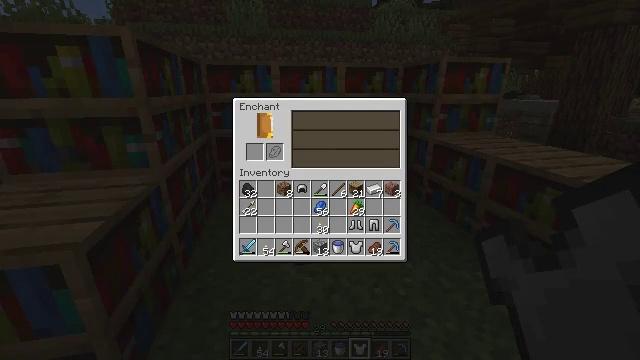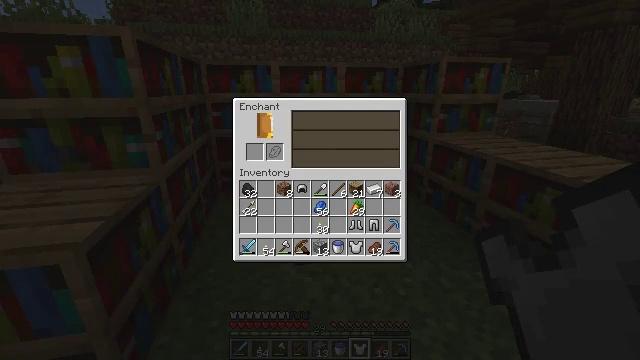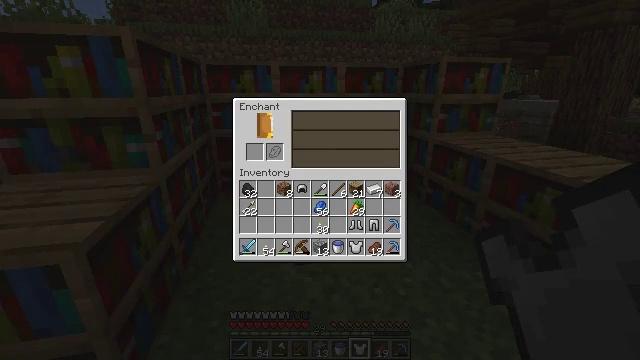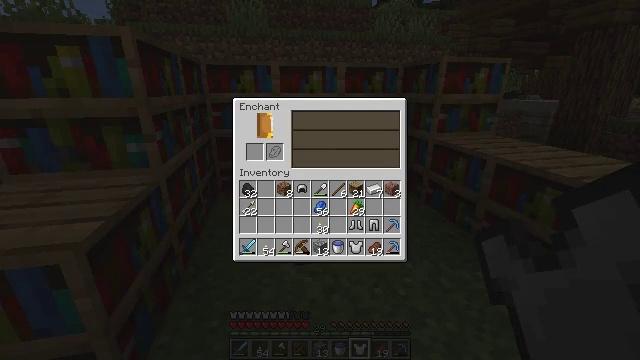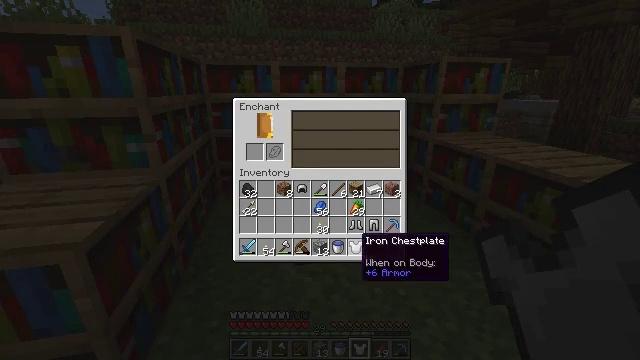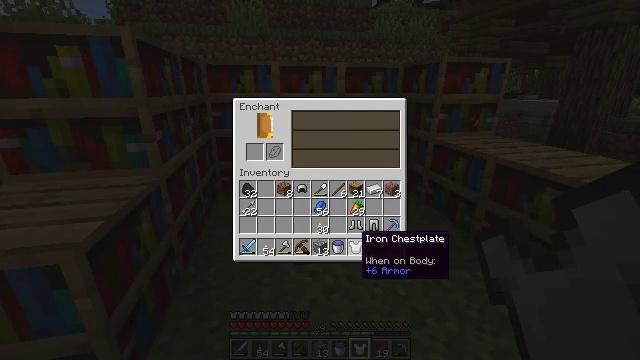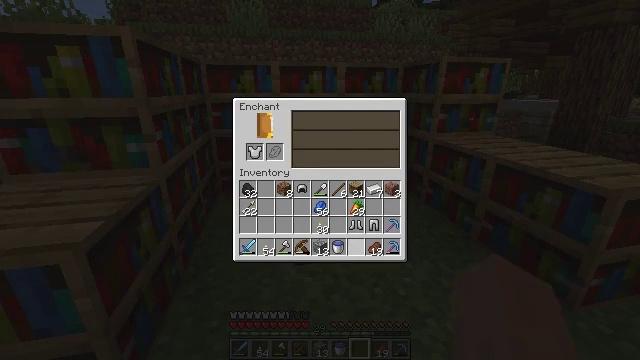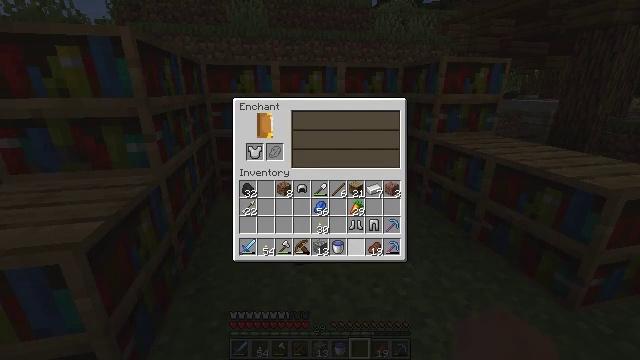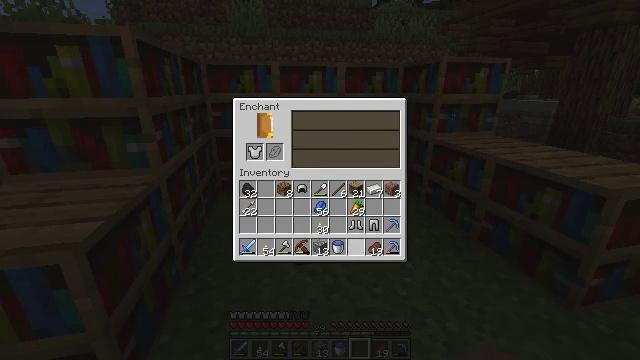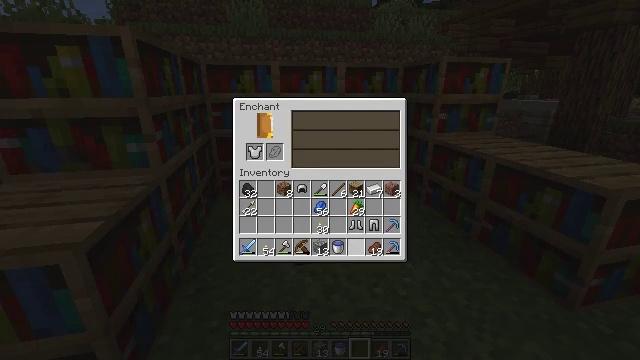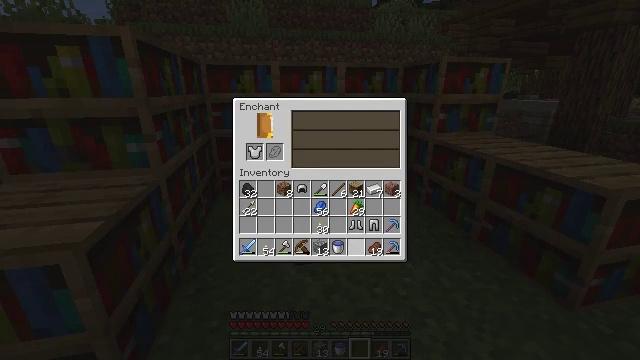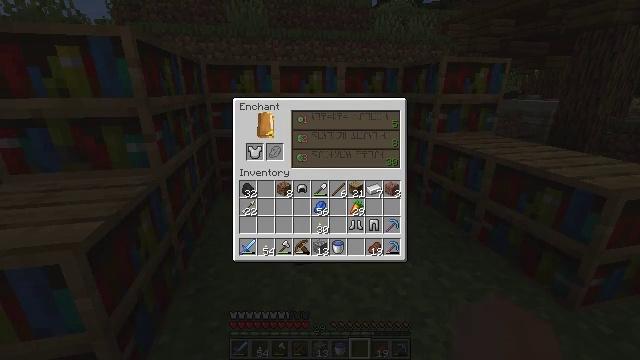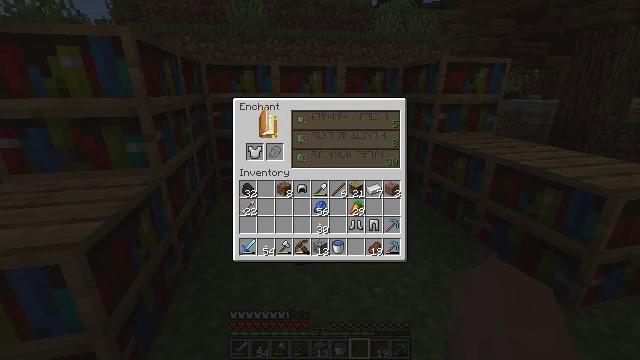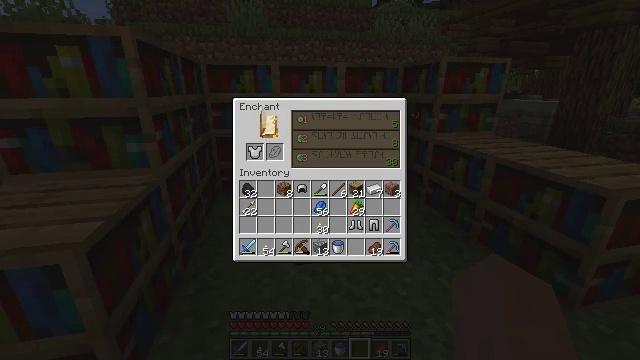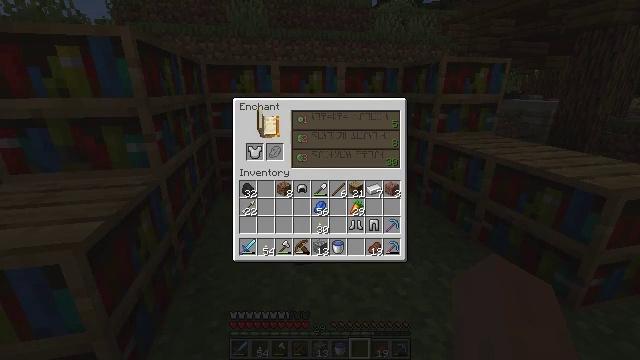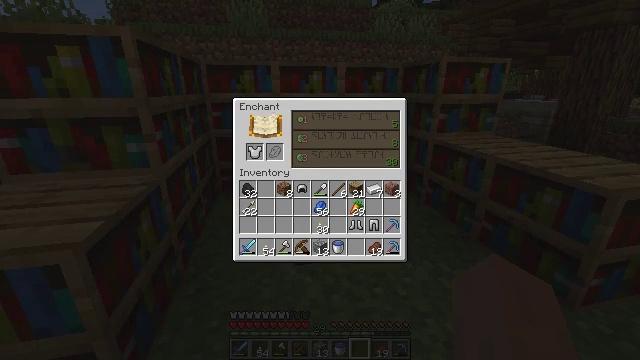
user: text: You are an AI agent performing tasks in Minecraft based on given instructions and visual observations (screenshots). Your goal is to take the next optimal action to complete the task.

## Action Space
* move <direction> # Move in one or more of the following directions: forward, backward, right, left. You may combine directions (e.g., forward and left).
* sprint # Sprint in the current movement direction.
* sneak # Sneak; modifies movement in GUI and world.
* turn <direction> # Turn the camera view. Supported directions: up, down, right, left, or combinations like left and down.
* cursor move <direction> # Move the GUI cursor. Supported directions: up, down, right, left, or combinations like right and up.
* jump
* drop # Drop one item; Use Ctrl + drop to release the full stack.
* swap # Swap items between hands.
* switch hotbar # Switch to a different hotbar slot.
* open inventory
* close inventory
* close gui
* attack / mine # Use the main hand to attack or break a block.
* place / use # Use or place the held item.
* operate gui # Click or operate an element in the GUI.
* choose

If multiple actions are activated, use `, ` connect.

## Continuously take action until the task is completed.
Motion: motion action
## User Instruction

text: Remove iron leggings from the inventory.
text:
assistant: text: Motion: no_op
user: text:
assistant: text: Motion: no_op
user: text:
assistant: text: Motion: no_op
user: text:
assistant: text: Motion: cursor move up
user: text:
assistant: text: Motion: sneak
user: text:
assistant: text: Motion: sneak, operate gui
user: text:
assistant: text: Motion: sneak, operate gui
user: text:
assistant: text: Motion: sneak, operate gui
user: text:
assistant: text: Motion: sneak, operate gui
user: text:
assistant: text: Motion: sneak
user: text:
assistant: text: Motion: sneak
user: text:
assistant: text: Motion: sneak
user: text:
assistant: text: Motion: sneak
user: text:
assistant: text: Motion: sneak
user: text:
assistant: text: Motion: sneak
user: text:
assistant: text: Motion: sneak
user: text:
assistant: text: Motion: sneak
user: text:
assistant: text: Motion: no_op
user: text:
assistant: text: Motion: cursor move left and up
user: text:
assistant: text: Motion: cursor move left and up
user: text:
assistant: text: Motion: cursor move left and up
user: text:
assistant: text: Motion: cursor move left and up
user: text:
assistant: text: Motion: no_op
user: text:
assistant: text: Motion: no_op
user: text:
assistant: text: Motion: no_op
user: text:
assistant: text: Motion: no_op
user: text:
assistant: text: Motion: no_op
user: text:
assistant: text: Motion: no_op
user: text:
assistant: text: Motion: no_op
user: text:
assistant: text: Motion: no_op